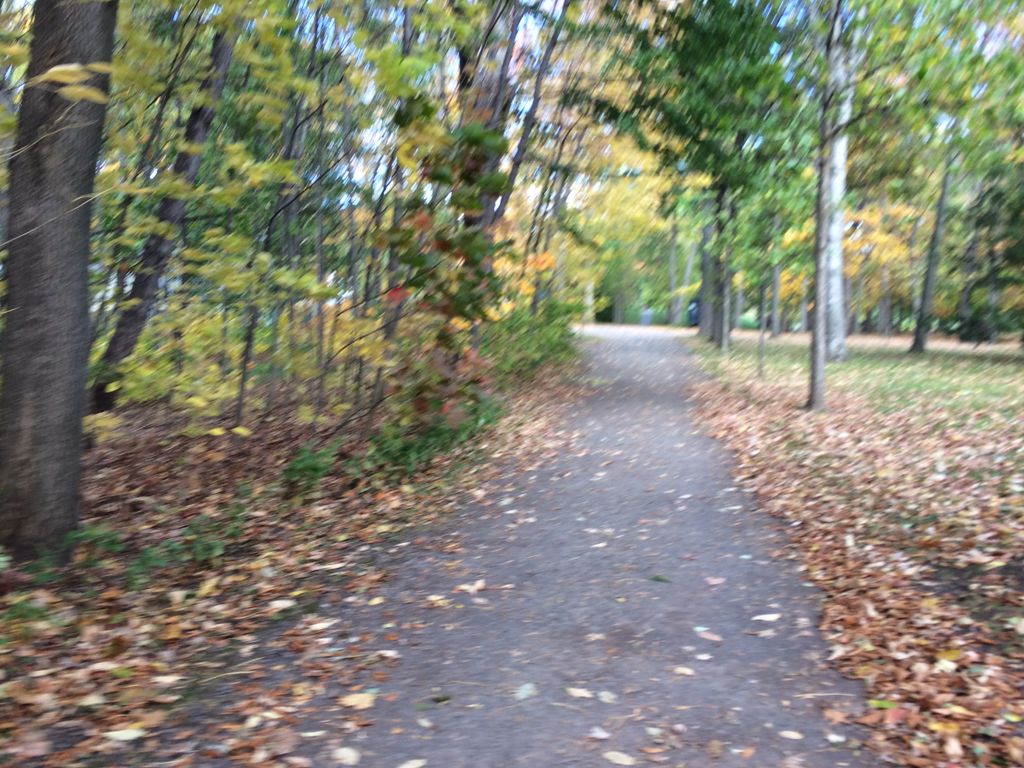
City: quebec_city